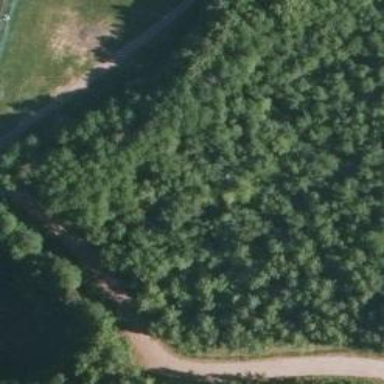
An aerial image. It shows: Path leading to bridge.